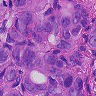
Metastatic tissue present: yes